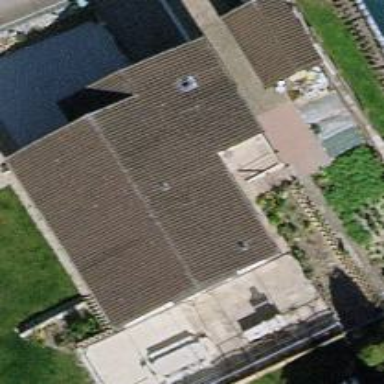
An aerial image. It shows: Detached building.